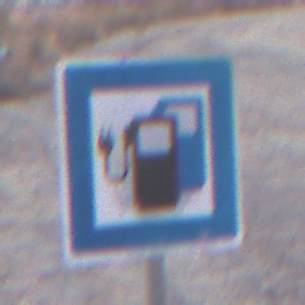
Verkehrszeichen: LadestationFuerElektrofahrzeuge
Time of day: SunriseSunset
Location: Outdoor (Suburban)
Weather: PartlyCloudy
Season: NotSpecified
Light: Natural